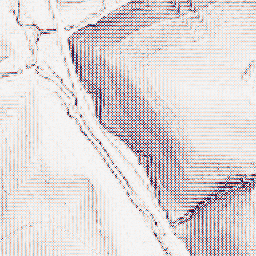
Category: wavelet
Decomposition family: wavelet_biorthogonal
Decomposition parameters: wavelet: bior1.3
level: 1
Upsampling method: linear_exact
Upsampling parameters: scale: 8
Upsampling scale: 8